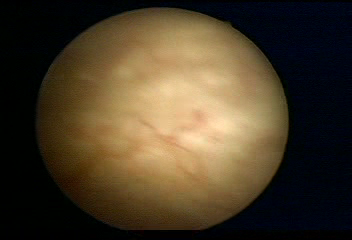
Modality: WLC
Class: Normal mucosa
Bladder cancer association: No